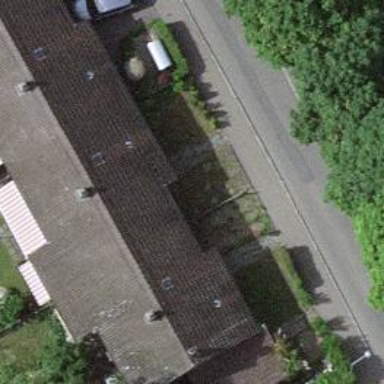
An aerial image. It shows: Gabled house with grey roof.